Aerial crown-view tile of a tropical tree (Barro Colorado Island, Panama), acquired 20250512:
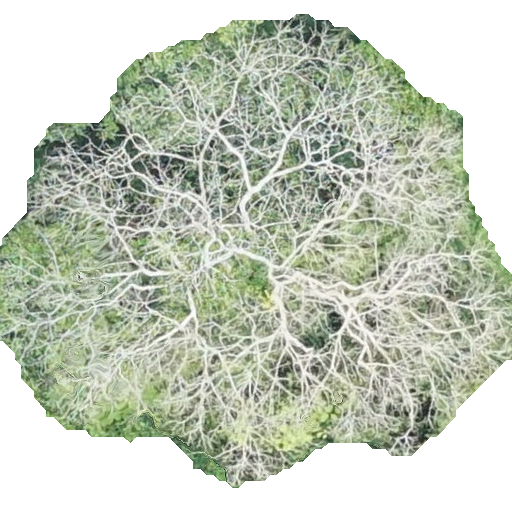
Species: Dipteryx oleifera
GBIF accepted scientific name: Dipteryx oleifera
Crown area: 259.146 m²